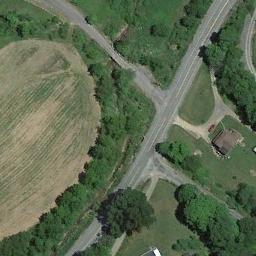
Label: freeway